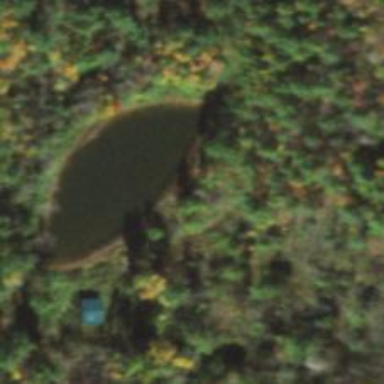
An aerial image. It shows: Peaceful pond surrounded by nature.